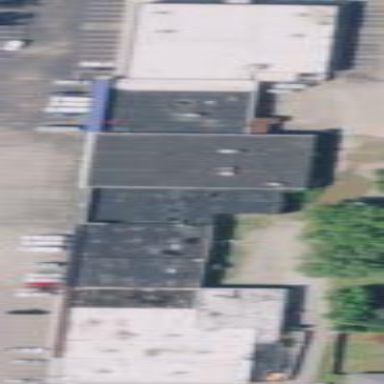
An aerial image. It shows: Commercial building.